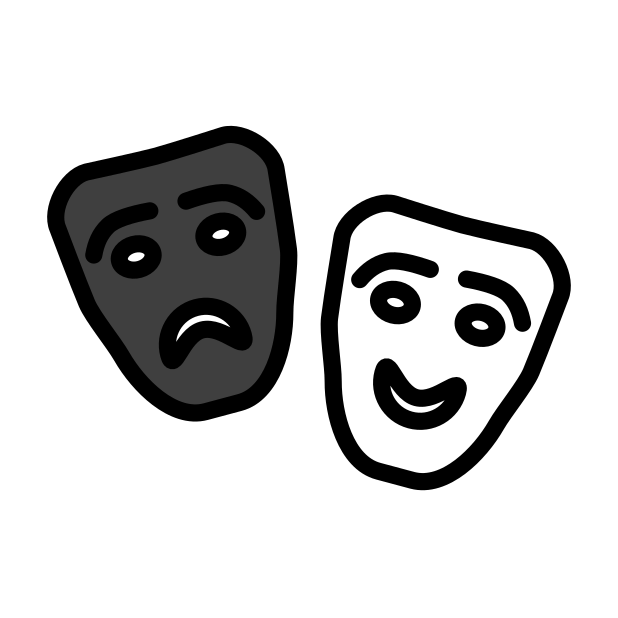
performing arts